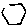
Label: hexagon